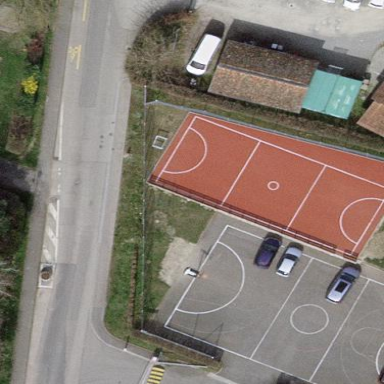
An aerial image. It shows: Basketball court on pitch.